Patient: sex F, age 54
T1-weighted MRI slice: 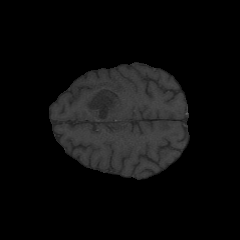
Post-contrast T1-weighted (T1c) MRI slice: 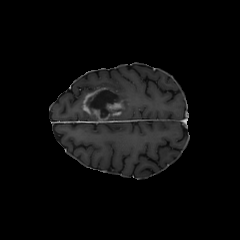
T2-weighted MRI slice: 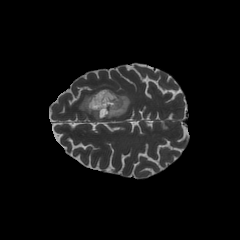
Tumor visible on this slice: yes
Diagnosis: Glioblastoma, IDH-wildtype
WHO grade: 4